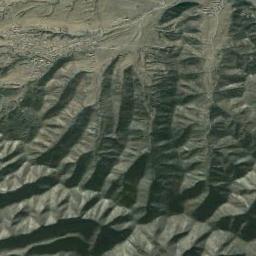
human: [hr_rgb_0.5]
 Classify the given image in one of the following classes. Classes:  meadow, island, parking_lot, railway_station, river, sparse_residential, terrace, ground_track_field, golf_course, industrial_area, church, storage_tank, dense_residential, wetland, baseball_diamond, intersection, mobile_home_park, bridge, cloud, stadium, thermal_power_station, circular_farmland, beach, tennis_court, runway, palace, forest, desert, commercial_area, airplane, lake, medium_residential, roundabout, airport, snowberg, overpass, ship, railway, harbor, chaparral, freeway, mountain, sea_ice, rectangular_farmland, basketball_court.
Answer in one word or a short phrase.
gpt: mountain